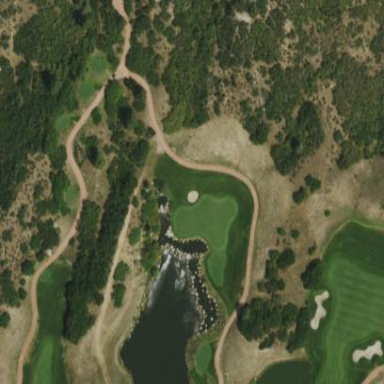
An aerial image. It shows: Rough area on grassy golf course.